Question: Given the following method signature:
'''
string GetActionName<TController, T1, TResult>(Expression<Func<TController, Func<T1, TResult>>> expression)
'''
How can I get the method name from the following implementation:
'''
GetActionName<EventsController, int, IEnumerable<EventDto>>(c => c.GetEventsByIdLocation);
'''
Where 'GetEventsById' has the signature of:
'''
IEnumerable<EventDto> GetEventsByIdLocation(int id)
'''
My current attempt is giving me the exception:
> Unable to cast object of type 'System.Linq.Expressions.InstanceMethodCallExpressionN' to type 'System.Linq.Expressions.MemberExpression'.
'''
var convertExpression = (UnaryExpression)expression.Body;
var memberExpression = (MemberExpression)convertExpression.Operand;
return memberExpression.Member.Name;
'''

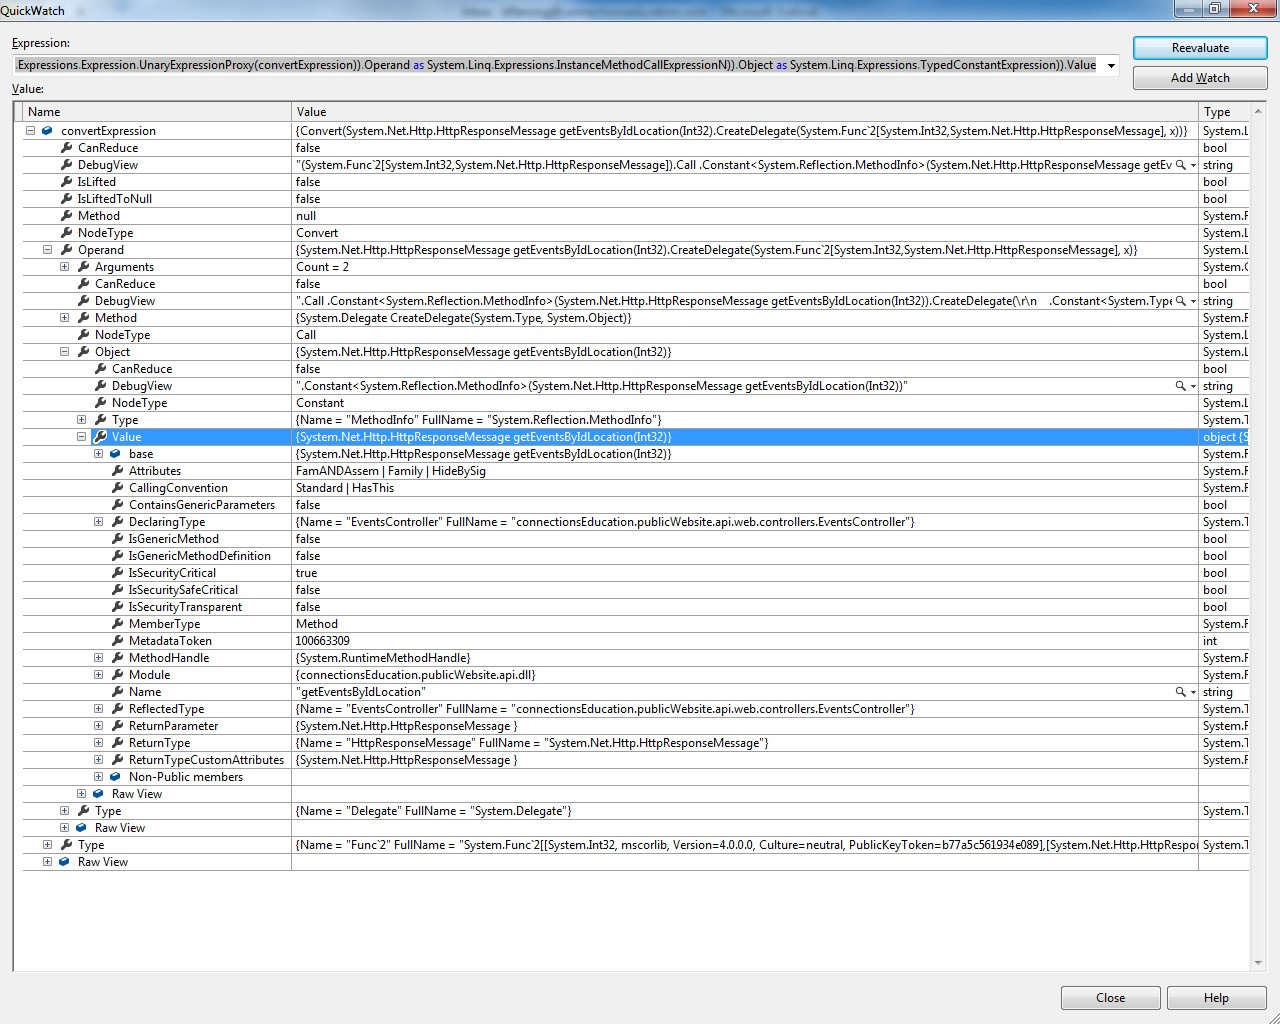
Answer: The main problem is that in your call, you are not actually calling the method, but returning it. This caused the expression tree to contain a call to a method called 'CreateDelegate'.
Once we have that in our 'methodCallExpression' we need to extract the object, and read its value, which is your method.
Disclaimer: This worked for me with a scenario that I think was equal to yours. If it, however, is the best way to solve the larger problem I do not know. It seems to be fairly slow.
'''
var unaryExpression = (UnaryExpression)expression.Body;
var methodCallExpression = (MethodCallExpression)unaryExpression.Operand;
var constantExpression = (ContantExpression)methodCallExpression.Object;
var methodInfo = (MethodInfo)constantExpression.Value;
return methodInfo.Name
'''
Another option would be to provide an actual method call to the method, like so:
'''
GetActionName<EventsController, IEnumerable<EventDto>>(
c => c.GetEventsByIdLocation(0));
'''
Which would require you to change the method to:
'''
string GetActionName<TController, TResult>(
Expression<Func<TController, TResult>> expression)
{
return ((MethodCallExpression)expression.Body).Method.Name;
}
'''
This solution will probably perform a lot faster. Allthough I havn't done any benchmarks or anything. Also, this option does not tie you to only being able to get the names of methods that take one int parameter.